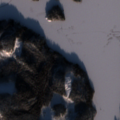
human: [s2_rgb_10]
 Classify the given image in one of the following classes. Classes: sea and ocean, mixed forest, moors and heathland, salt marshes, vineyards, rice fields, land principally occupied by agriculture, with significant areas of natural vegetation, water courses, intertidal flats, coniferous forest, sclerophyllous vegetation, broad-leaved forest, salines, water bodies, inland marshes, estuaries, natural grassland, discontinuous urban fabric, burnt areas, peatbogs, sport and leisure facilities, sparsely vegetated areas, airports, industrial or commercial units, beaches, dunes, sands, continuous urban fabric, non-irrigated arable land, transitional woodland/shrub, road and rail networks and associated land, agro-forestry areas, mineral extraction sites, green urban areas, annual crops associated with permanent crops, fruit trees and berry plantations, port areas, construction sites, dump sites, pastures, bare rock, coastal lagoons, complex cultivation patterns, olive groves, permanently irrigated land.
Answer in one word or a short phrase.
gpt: coniferous forest, water bodies